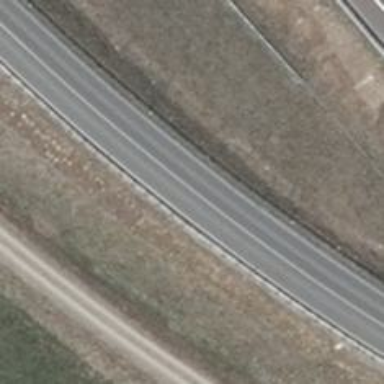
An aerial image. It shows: Secondary road with asphalt surface and embankment.